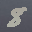
Label: 8